Question:
When I execute my code it works but my data repeats itself. The print is just to see what it gets.
'''
DECLARE @Variable1 NVARCHAR(MAX)
DECLARE @Variable2 NVARCHAR(MAX)
DECLARE @Variable3 NVARCHAR(MAX)
CREATE TABLE #Temp1 (MAI_ID BIGINT, FUN_ID BIGINT)
CREATE TABLE #tmp2 (MAI_ID BIGINT, Variable1 NVARCHAR(MAX),Variable2 NVARCHAR(MAX), Variable3 NVARCHAR(MAX))
INSERT INTO #Temp1
SELECT TOP 10 ISD_MainID, ISNULL(ISD_FUNID,0)
FROM [dev_SAB_EM].[dbo].[SiteDetails]
ORDER BY ISD_ID DESC
DECLARE @MAI_ID BIGINT
DECLARE @FUN_ID BIGINT
WHILE (SELECT COUNT(MAI_ID) FROM #Temp1) <> 0
BEGIN
SELECT TOP 1 @MAI_ID = MAI_ID, @FUN_ID = FUN_ID FROM #Temp1
PRINT @MAI_ID
PRINT @FUN_ID
SELECT @Variable1 = ISNULL(FUN_Name,'') FROM [dev_SAB_Man].[dbo].[fx_GetFUNStructureCTE_Asc] (@FUN_ID) WHERE FUN_Level = 1
SELECT @Variable2 = ISNULL(FUN_Name,'') FROM [dev_SAB_Man].[dbo].[fx_GetFUNStructureCTE_Asc] (@FUN_ID) WHERE FUN_Level = 2
SELECT @Variable3 = ISNULL(FUN_Name,'') FROM [dev_SAB_Man].[dbo].[fx_GetFUNStructureCTE_Asc] (@FUN_ID) WHERE FUN_Level = 3
INSERT INTO #tmp2(MAI_ID, Variable1, Variable2, Variable3)
SELECT @MAI_ID, @Variable1, @Variable2, @Variable3
DELETE FROM #Temp1 WHERE MAI_ID = @MAI_ID AND FUN_ID = @FUN_ID
END
SELECT * FROM #tmp2
DROP TABLE #Temp1
DROP TABLE #tmp2
'''
---
## fx_GetFUNStructureCTE_Asc
'''
SET ANSI_NULLS ON
GO
SET QUOTED_IDENTIFIER ON
GO
CREATE FUNCTION [dbo].[fx_GetFUNStructureCTE_Asc] (@param_FUNID int)
RETURNS @FUN_Names table
(
[Level_Label] nvarchar(255),
[FUN_Name] nvarchar(255),
[FUN_Level] int,
[FUN_ID] int
)
AS
BEGIN
with cte([Level_Label],[FUN_Name],[FUN_Level],[FUN_ID],[FUN_FUNID]) as
(
select ful1.FUL_Name,fu1.FUN_Name,fu1.FUN_Level,fu1.FUN_ID,fu1.FUN_FUNID
from FunctionalUnits fu1
inner join FunctionalUnitLevels ful1 on ful1.FUL_Level=fu1.FUN_Level
where fu1.FUN_ID=@param_FUNID
union all
select ful2.FUL_Name,fu2.FUN_Name,fu2.FUN_Level,fu2.FUN_ID,fu2.FUN_FUNID
from FunctionalUnits fu2
inner join FunctionalUnitLevels ful2 on ful2.FUL_Level=fu2.FUN_Level
inner join CTE a on a.FUN_FUNID=fu2.FUN_ID
)
insert into @FUN_Names
([Level_Label],[FUN_Name],[FUN_Level],[FUN_ID])
(select [Level_Label],[FUN_Name],[FUN_Level],[FUN_ID] from cte
where exists (select FUA_isActive from FunctionalUnitsActive where FUA_isActive=1))
return
RETURN
END
'''
GO
Any suggestions or anything that can hep me?
Ok I've added fx_GetFUNStructureCTE_Asc
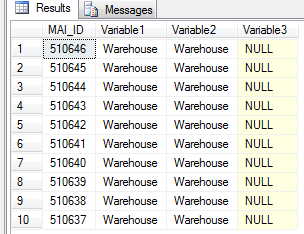
Answer: Considering the informations you gave, besides what @Lamak said, it also may depend on what the the field 'ISD_FUNID' values has on '[dev_SAB_EM].[dbo].[SiteDetails]' table. If they are all the same on every record then there's no problem with your code...
But, it's a basic assumption...
And, assuming what you said on your comment as the value of 'ISD_FUNID' being 'NULL', what may be happening is this: 'FUN_ID''0''#Temp1''[dev_SAB_Man].[dbo].[fx_GetFUNStructureCTE_Asc]'
It'll make all the variables values be the same for all '#tmp2' rows. You may need to improve the function call to return just one value.